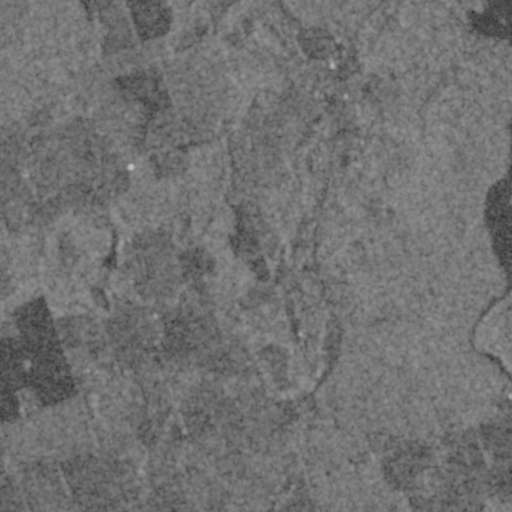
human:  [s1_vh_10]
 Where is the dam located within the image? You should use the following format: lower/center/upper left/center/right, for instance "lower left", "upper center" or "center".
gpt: The dam is located in the center left of the image.
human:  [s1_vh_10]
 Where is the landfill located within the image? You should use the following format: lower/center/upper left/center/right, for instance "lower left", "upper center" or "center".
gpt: The landfill is located in the center of the image.
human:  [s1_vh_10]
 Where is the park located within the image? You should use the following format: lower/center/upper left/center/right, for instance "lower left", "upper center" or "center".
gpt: The park is located in the lower center of the image.
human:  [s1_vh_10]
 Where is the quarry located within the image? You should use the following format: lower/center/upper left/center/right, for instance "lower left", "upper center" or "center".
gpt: There is no quarry in the image.

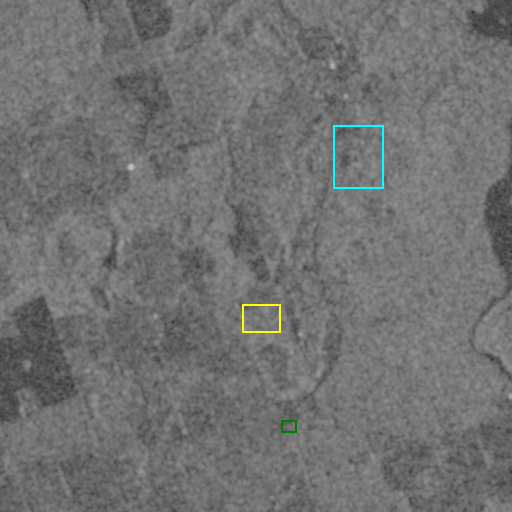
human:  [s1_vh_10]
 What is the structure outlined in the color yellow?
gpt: The structure outlined in yellow is a landfill.
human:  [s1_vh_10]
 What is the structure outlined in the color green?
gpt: The structure outlined in green is a park.
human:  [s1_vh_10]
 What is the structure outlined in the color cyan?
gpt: The structure outlined in cyan is a quarry.
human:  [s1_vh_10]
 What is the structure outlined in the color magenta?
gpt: There is no magenta outline.